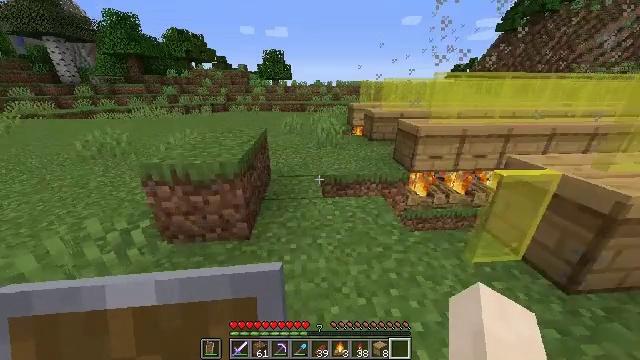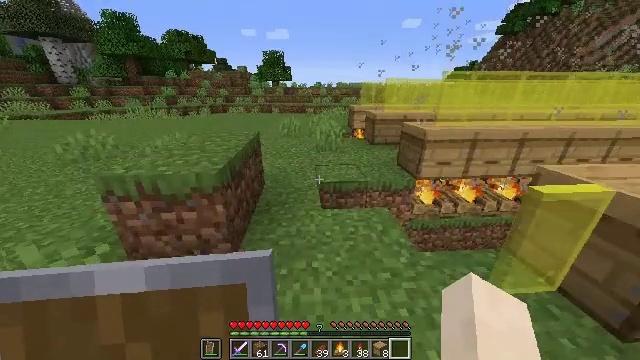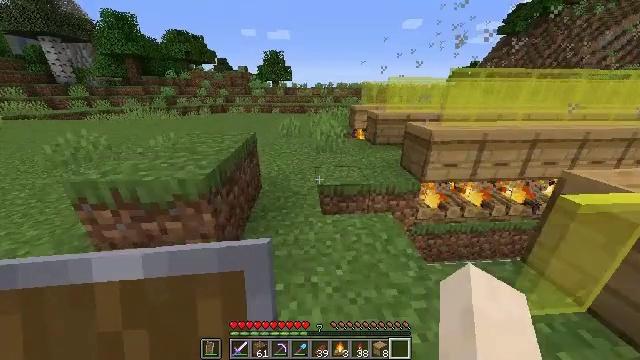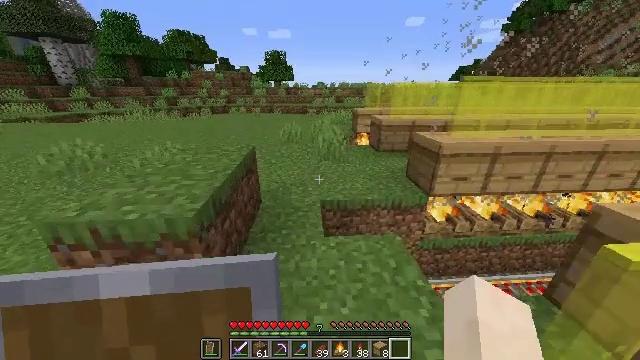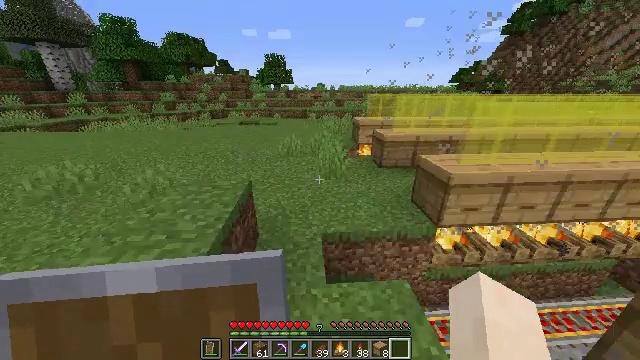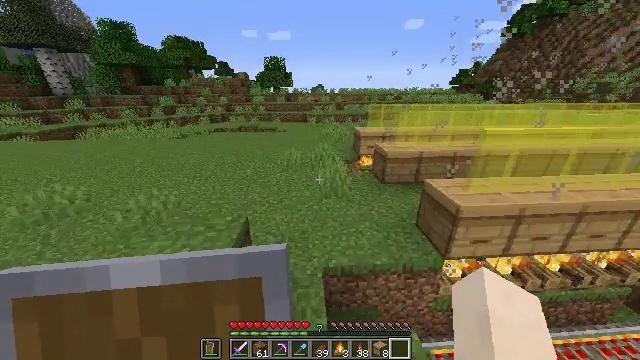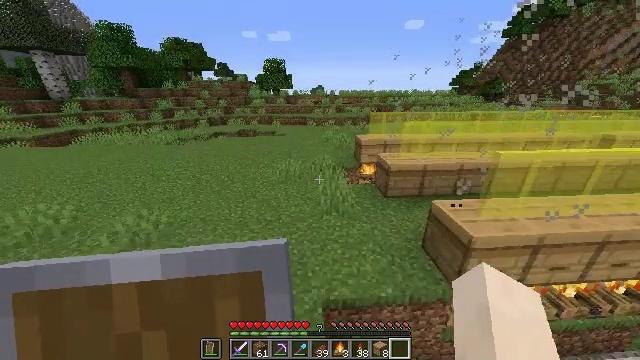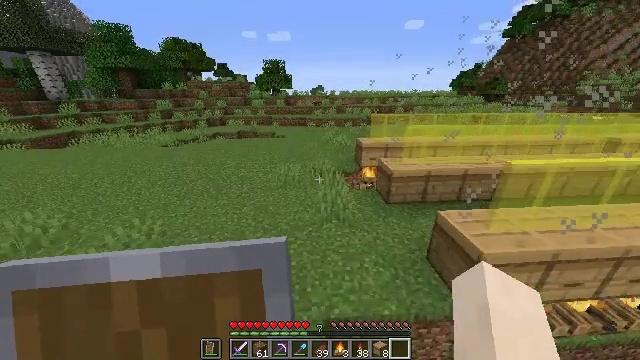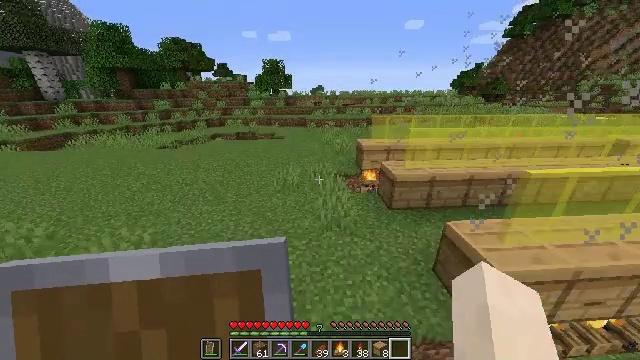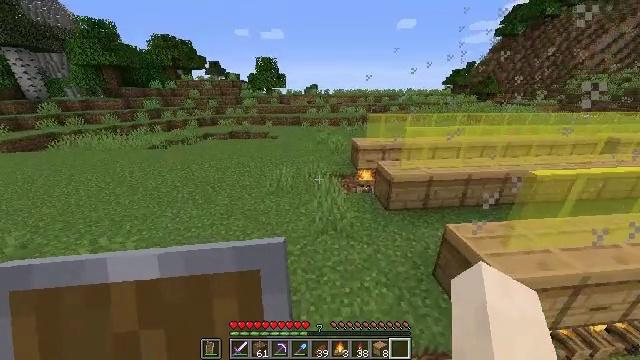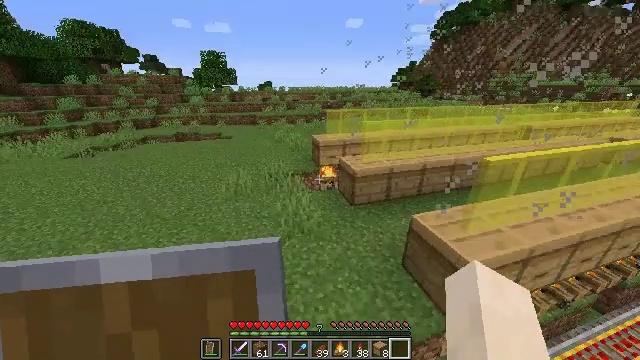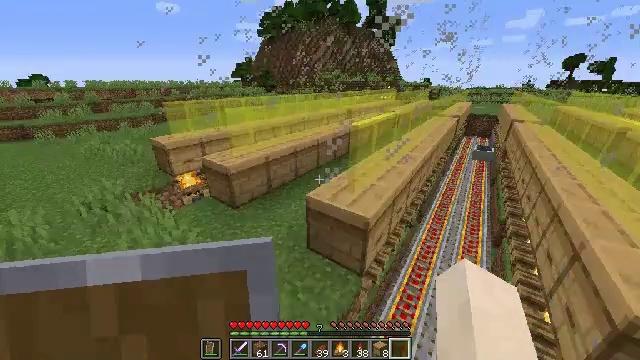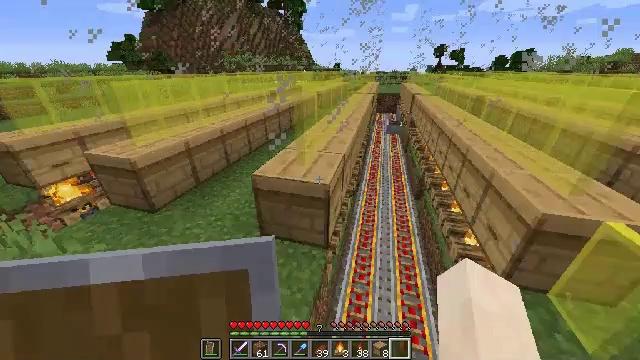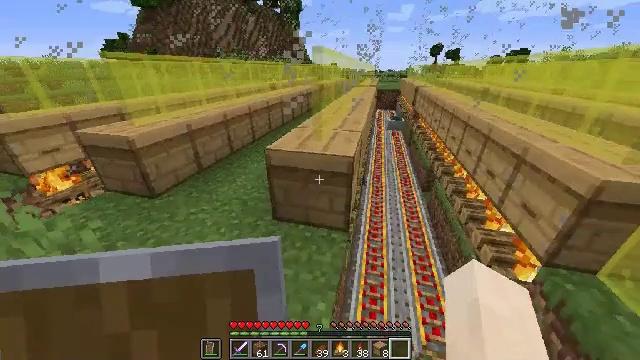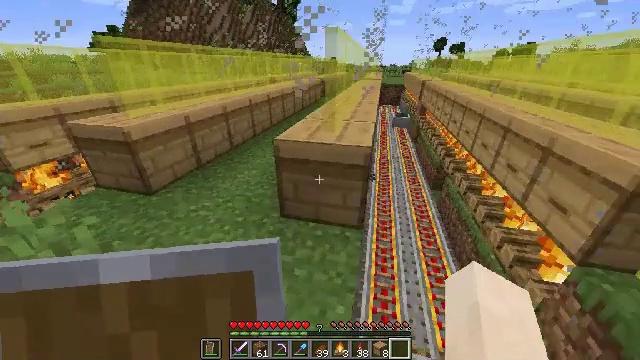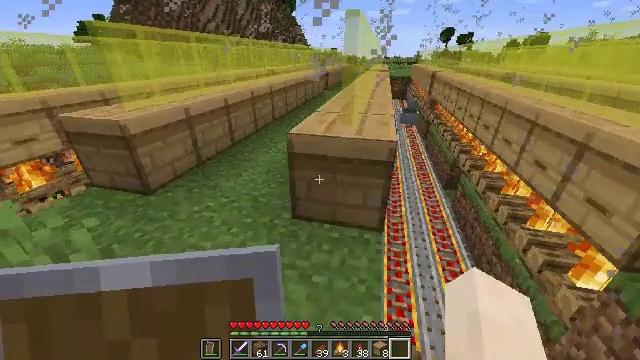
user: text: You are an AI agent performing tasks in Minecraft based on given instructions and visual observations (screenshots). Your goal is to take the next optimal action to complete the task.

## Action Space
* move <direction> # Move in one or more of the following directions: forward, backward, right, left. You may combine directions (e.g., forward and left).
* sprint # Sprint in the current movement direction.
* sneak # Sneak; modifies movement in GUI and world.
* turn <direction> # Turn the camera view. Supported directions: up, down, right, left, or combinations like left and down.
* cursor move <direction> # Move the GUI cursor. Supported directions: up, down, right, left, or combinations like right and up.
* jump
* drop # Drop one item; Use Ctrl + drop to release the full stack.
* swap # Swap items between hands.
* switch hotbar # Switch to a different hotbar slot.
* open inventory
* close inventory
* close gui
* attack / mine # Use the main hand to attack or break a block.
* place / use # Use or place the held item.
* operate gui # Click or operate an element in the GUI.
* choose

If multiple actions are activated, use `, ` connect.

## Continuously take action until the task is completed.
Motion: motion action
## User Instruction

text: Use a crafting table to make a hopper minecart.
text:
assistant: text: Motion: move forward
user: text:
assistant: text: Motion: move forward
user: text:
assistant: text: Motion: move forward, jump
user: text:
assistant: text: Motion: move forward, jump
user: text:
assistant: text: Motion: move forward, jump
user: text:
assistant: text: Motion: move forward, jump
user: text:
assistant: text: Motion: move forward, jump
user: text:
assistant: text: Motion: move forward, jump
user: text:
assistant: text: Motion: move forward, turn right
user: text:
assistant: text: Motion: move forward and move left, turn right
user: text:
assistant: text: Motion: move forward and move left, turn right
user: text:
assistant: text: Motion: move forward and move left, turn right and down
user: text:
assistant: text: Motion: move left
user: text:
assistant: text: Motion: move left
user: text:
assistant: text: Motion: move left
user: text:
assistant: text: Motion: move left
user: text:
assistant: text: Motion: move left
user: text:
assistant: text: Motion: move left
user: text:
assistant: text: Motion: move left
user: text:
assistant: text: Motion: move left
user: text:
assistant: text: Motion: move left, turn left
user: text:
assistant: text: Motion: move left, turn left and up
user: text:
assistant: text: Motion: move left, turn left and up
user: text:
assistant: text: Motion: move left
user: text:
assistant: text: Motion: move forward and move left
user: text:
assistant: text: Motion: move forward and move left
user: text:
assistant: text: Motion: move forward and move left
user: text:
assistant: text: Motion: move forward and move left
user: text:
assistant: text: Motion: move left, turn right
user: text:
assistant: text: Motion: move left, turn right